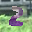
Label: 2